Interaction volume radius: 10 \u00c5
Interaction volume height: 20 \u00c5
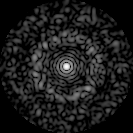
Disorder parameter: 0.8451